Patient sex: M
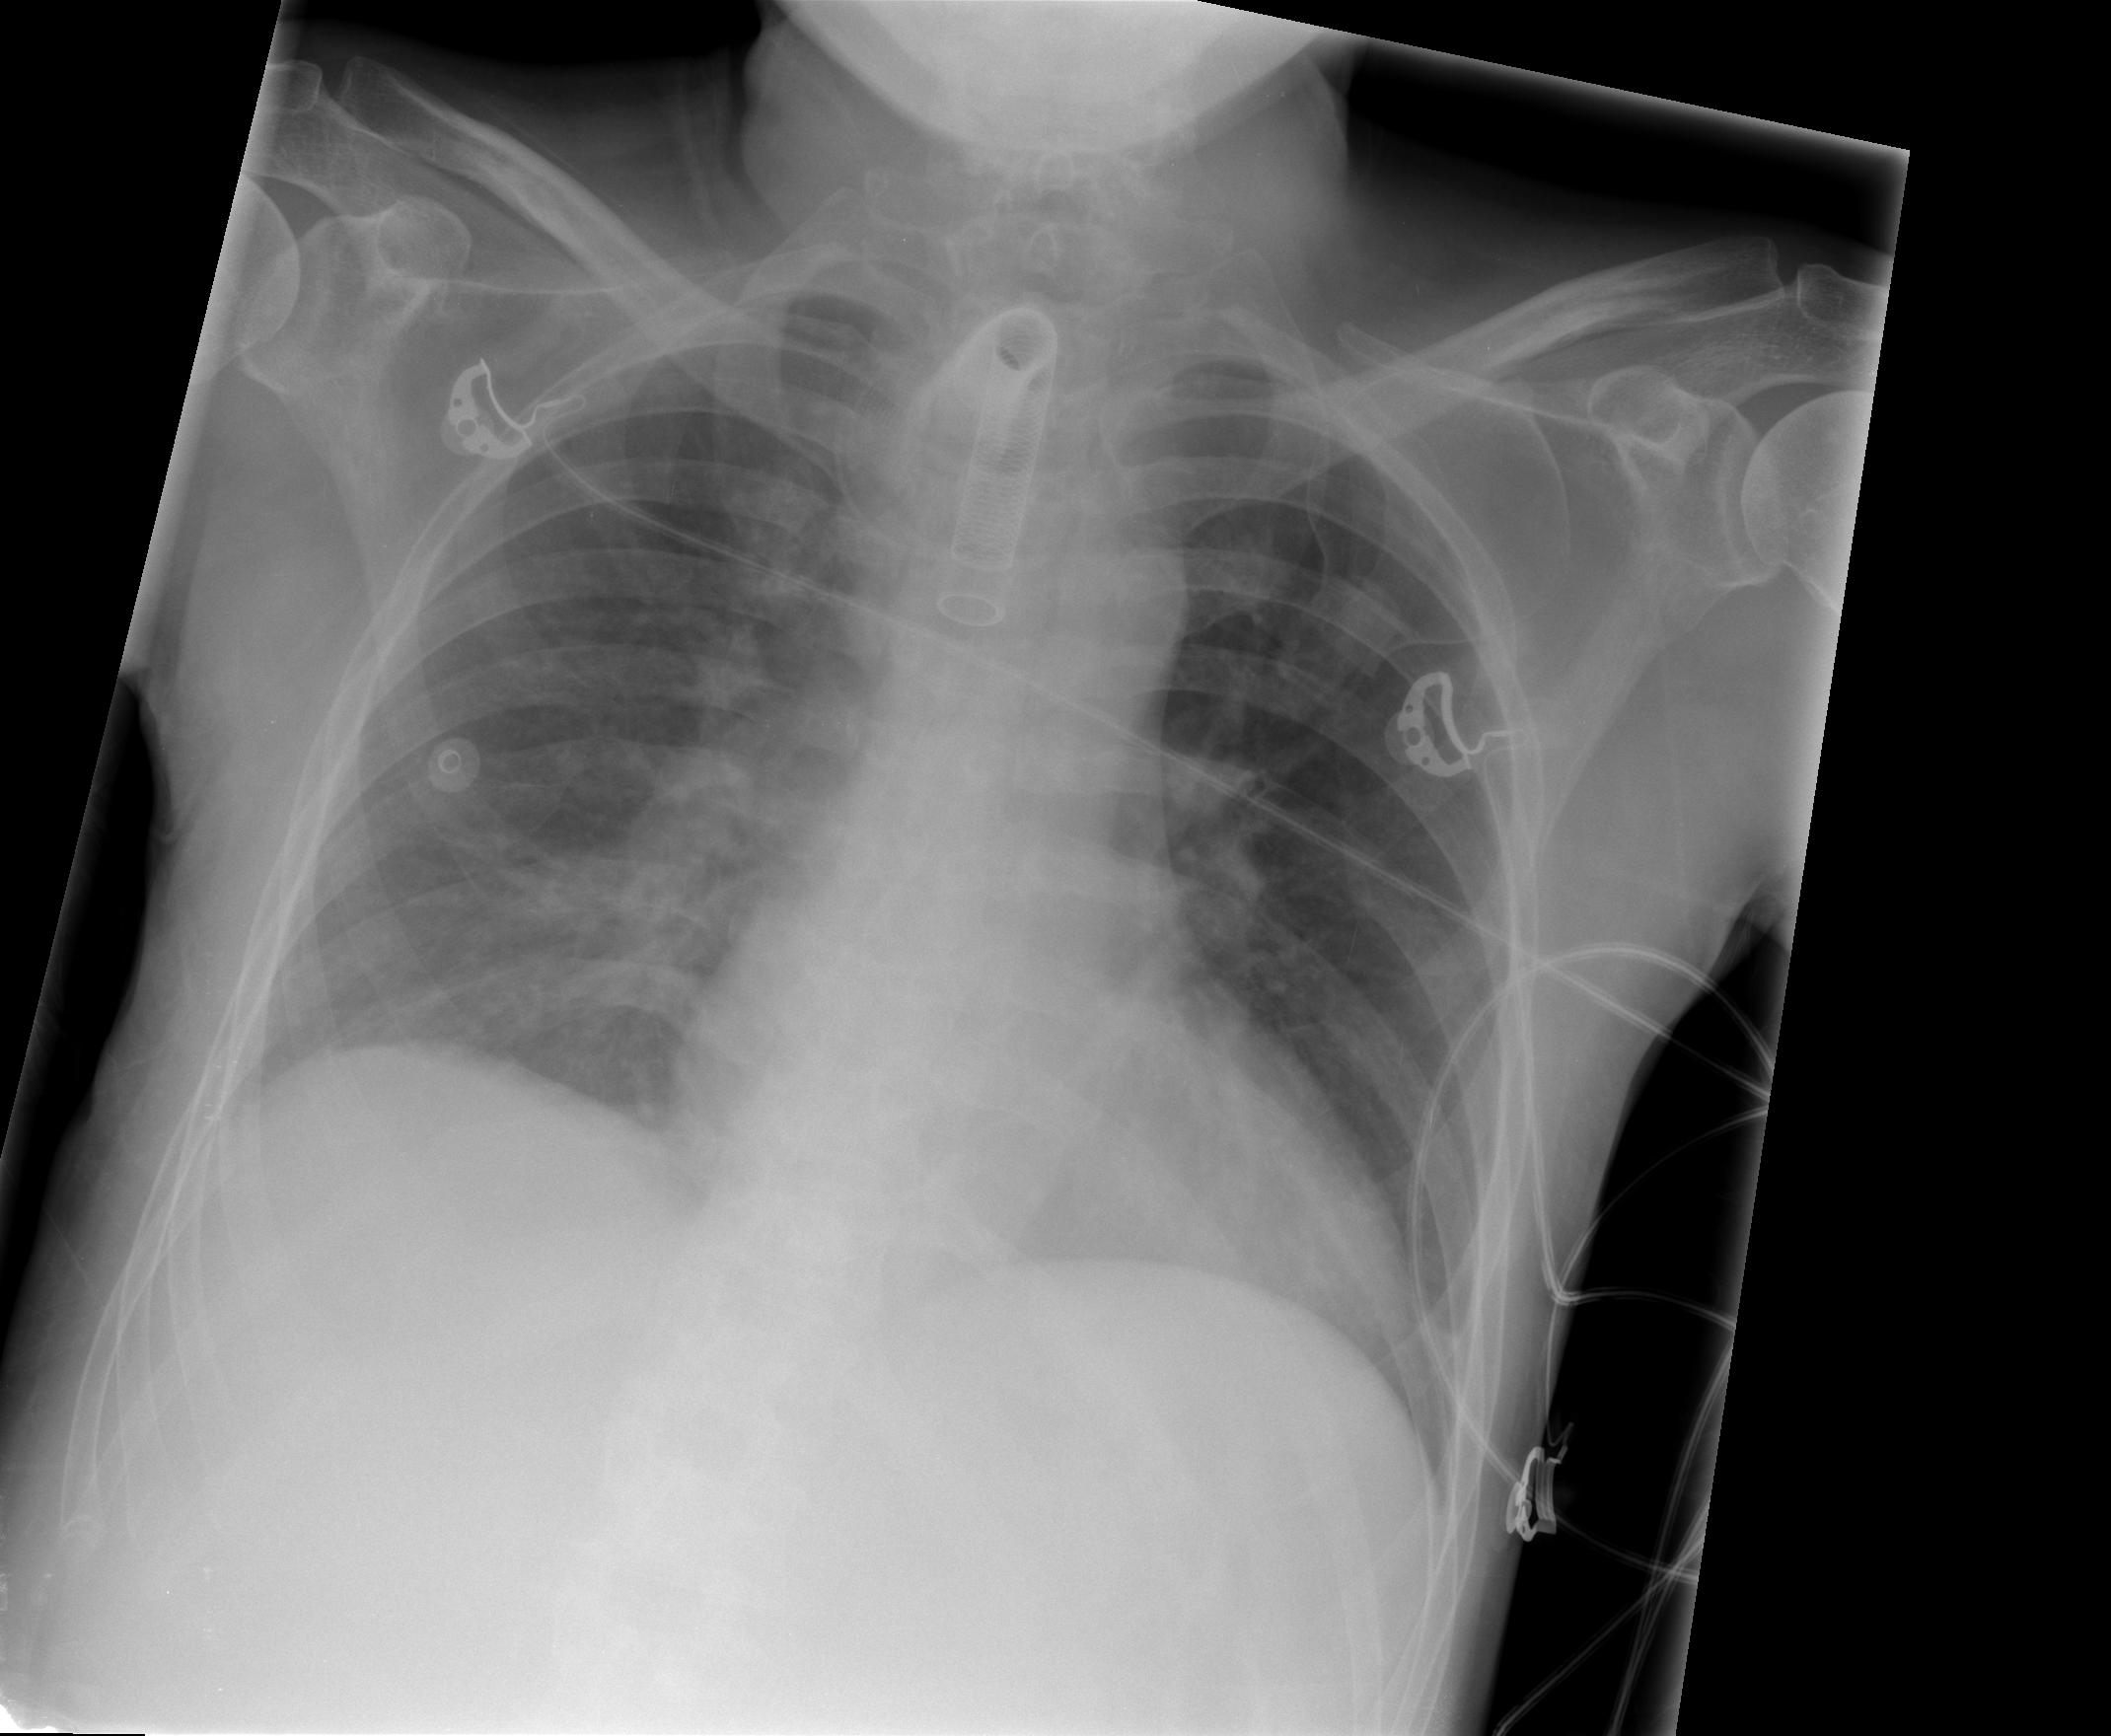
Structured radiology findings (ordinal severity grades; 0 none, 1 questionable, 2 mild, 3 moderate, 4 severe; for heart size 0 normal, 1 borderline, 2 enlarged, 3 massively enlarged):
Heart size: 0
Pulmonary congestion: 2
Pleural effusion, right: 0
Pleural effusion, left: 0
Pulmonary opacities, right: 2
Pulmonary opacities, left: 0
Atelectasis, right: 2
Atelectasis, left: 0